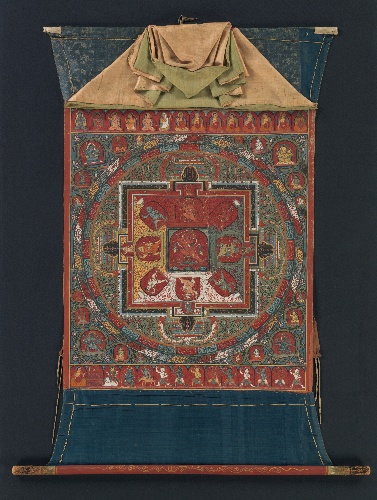
Artist: Mikyo Dorje
Date: late 14th century
Object type: Tangka
Classification: Paintings
Medium: Distemper on cloth
Culture: Central Tibet
Dimensions: Image: 37 1/2 x 30 in. (95.3 x 76.2 cm)
Framed: 48 1/8 x 33 in. (122.2 x 83.8 cm)
Department: Asian Art
Credit line: Zimmerman Family Collection, Gift of the Zimmerman Family, 2012
Accession year: 2012
Repository: Metropolitan Museum of Art, New York, NY
Tags: Buddhism|Couples|Deities|Monks